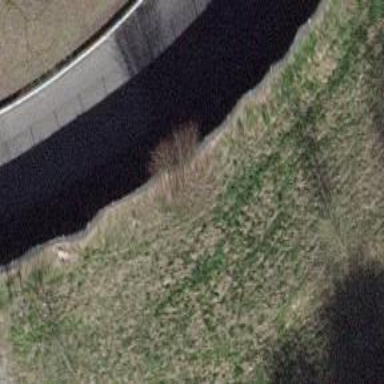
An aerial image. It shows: Retaining wall.